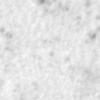
Label: no_change